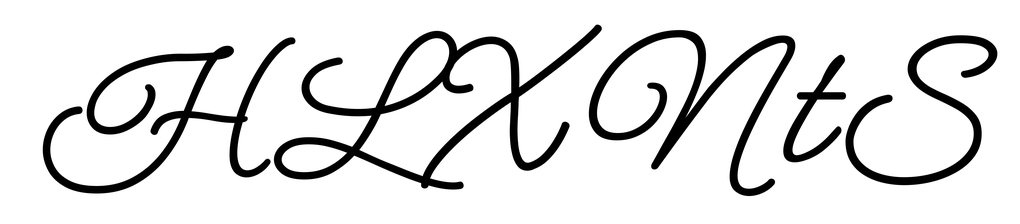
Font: MeowScript-Regular